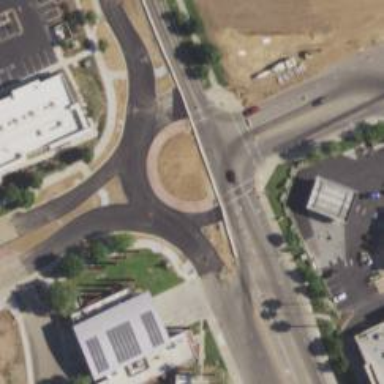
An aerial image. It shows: Secondary road around roundabout.